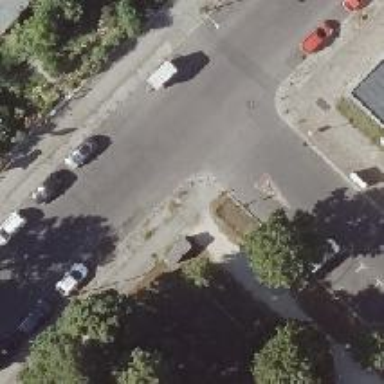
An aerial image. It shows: Asphalt road with traffic calming choker.